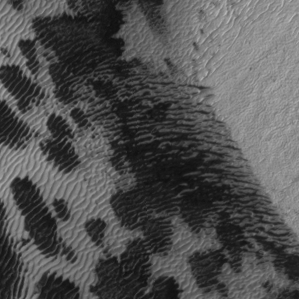
Label: frost